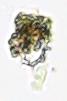
Label: Detritus